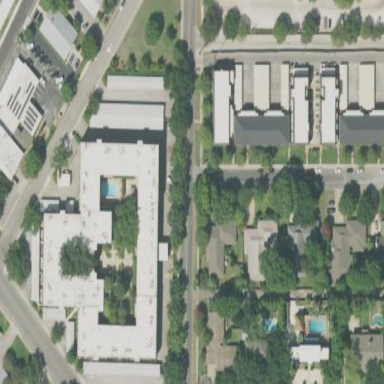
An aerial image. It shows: Residential area with apartments.